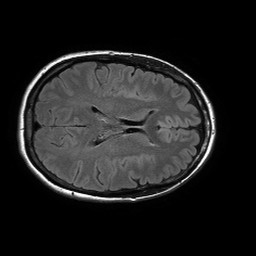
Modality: FLAIR
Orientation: axial
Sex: female
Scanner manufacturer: philips
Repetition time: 11 s
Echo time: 0.125 s